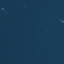
Land use / land cover class: SeaLake